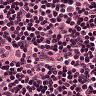
Metastatic tissue present: no